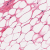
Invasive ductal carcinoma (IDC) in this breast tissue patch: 0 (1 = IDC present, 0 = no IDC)